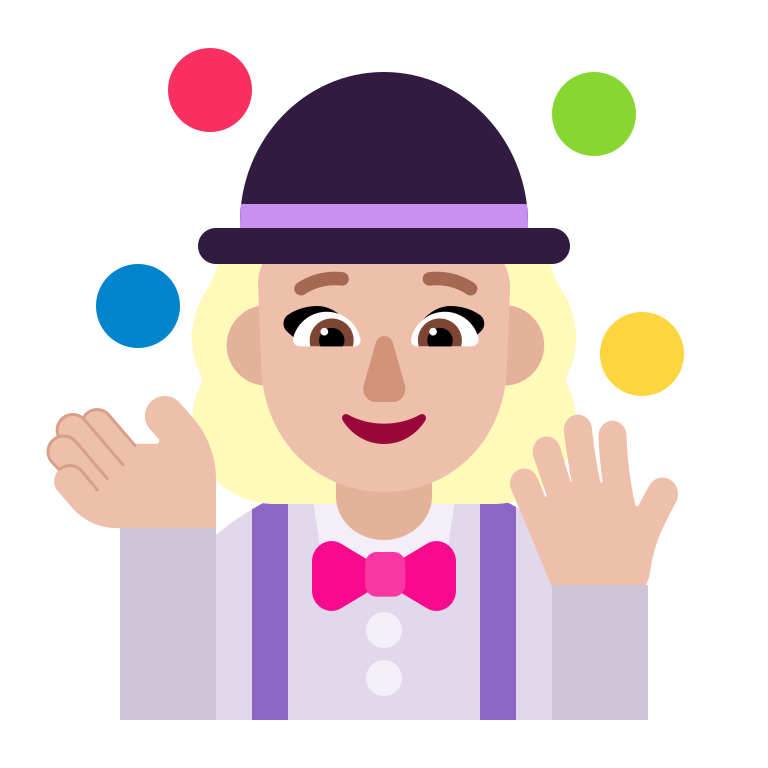
woman juggling flat  light